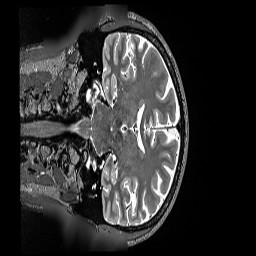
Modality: T2w
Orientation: coronal
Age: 47
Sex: male